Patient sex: M
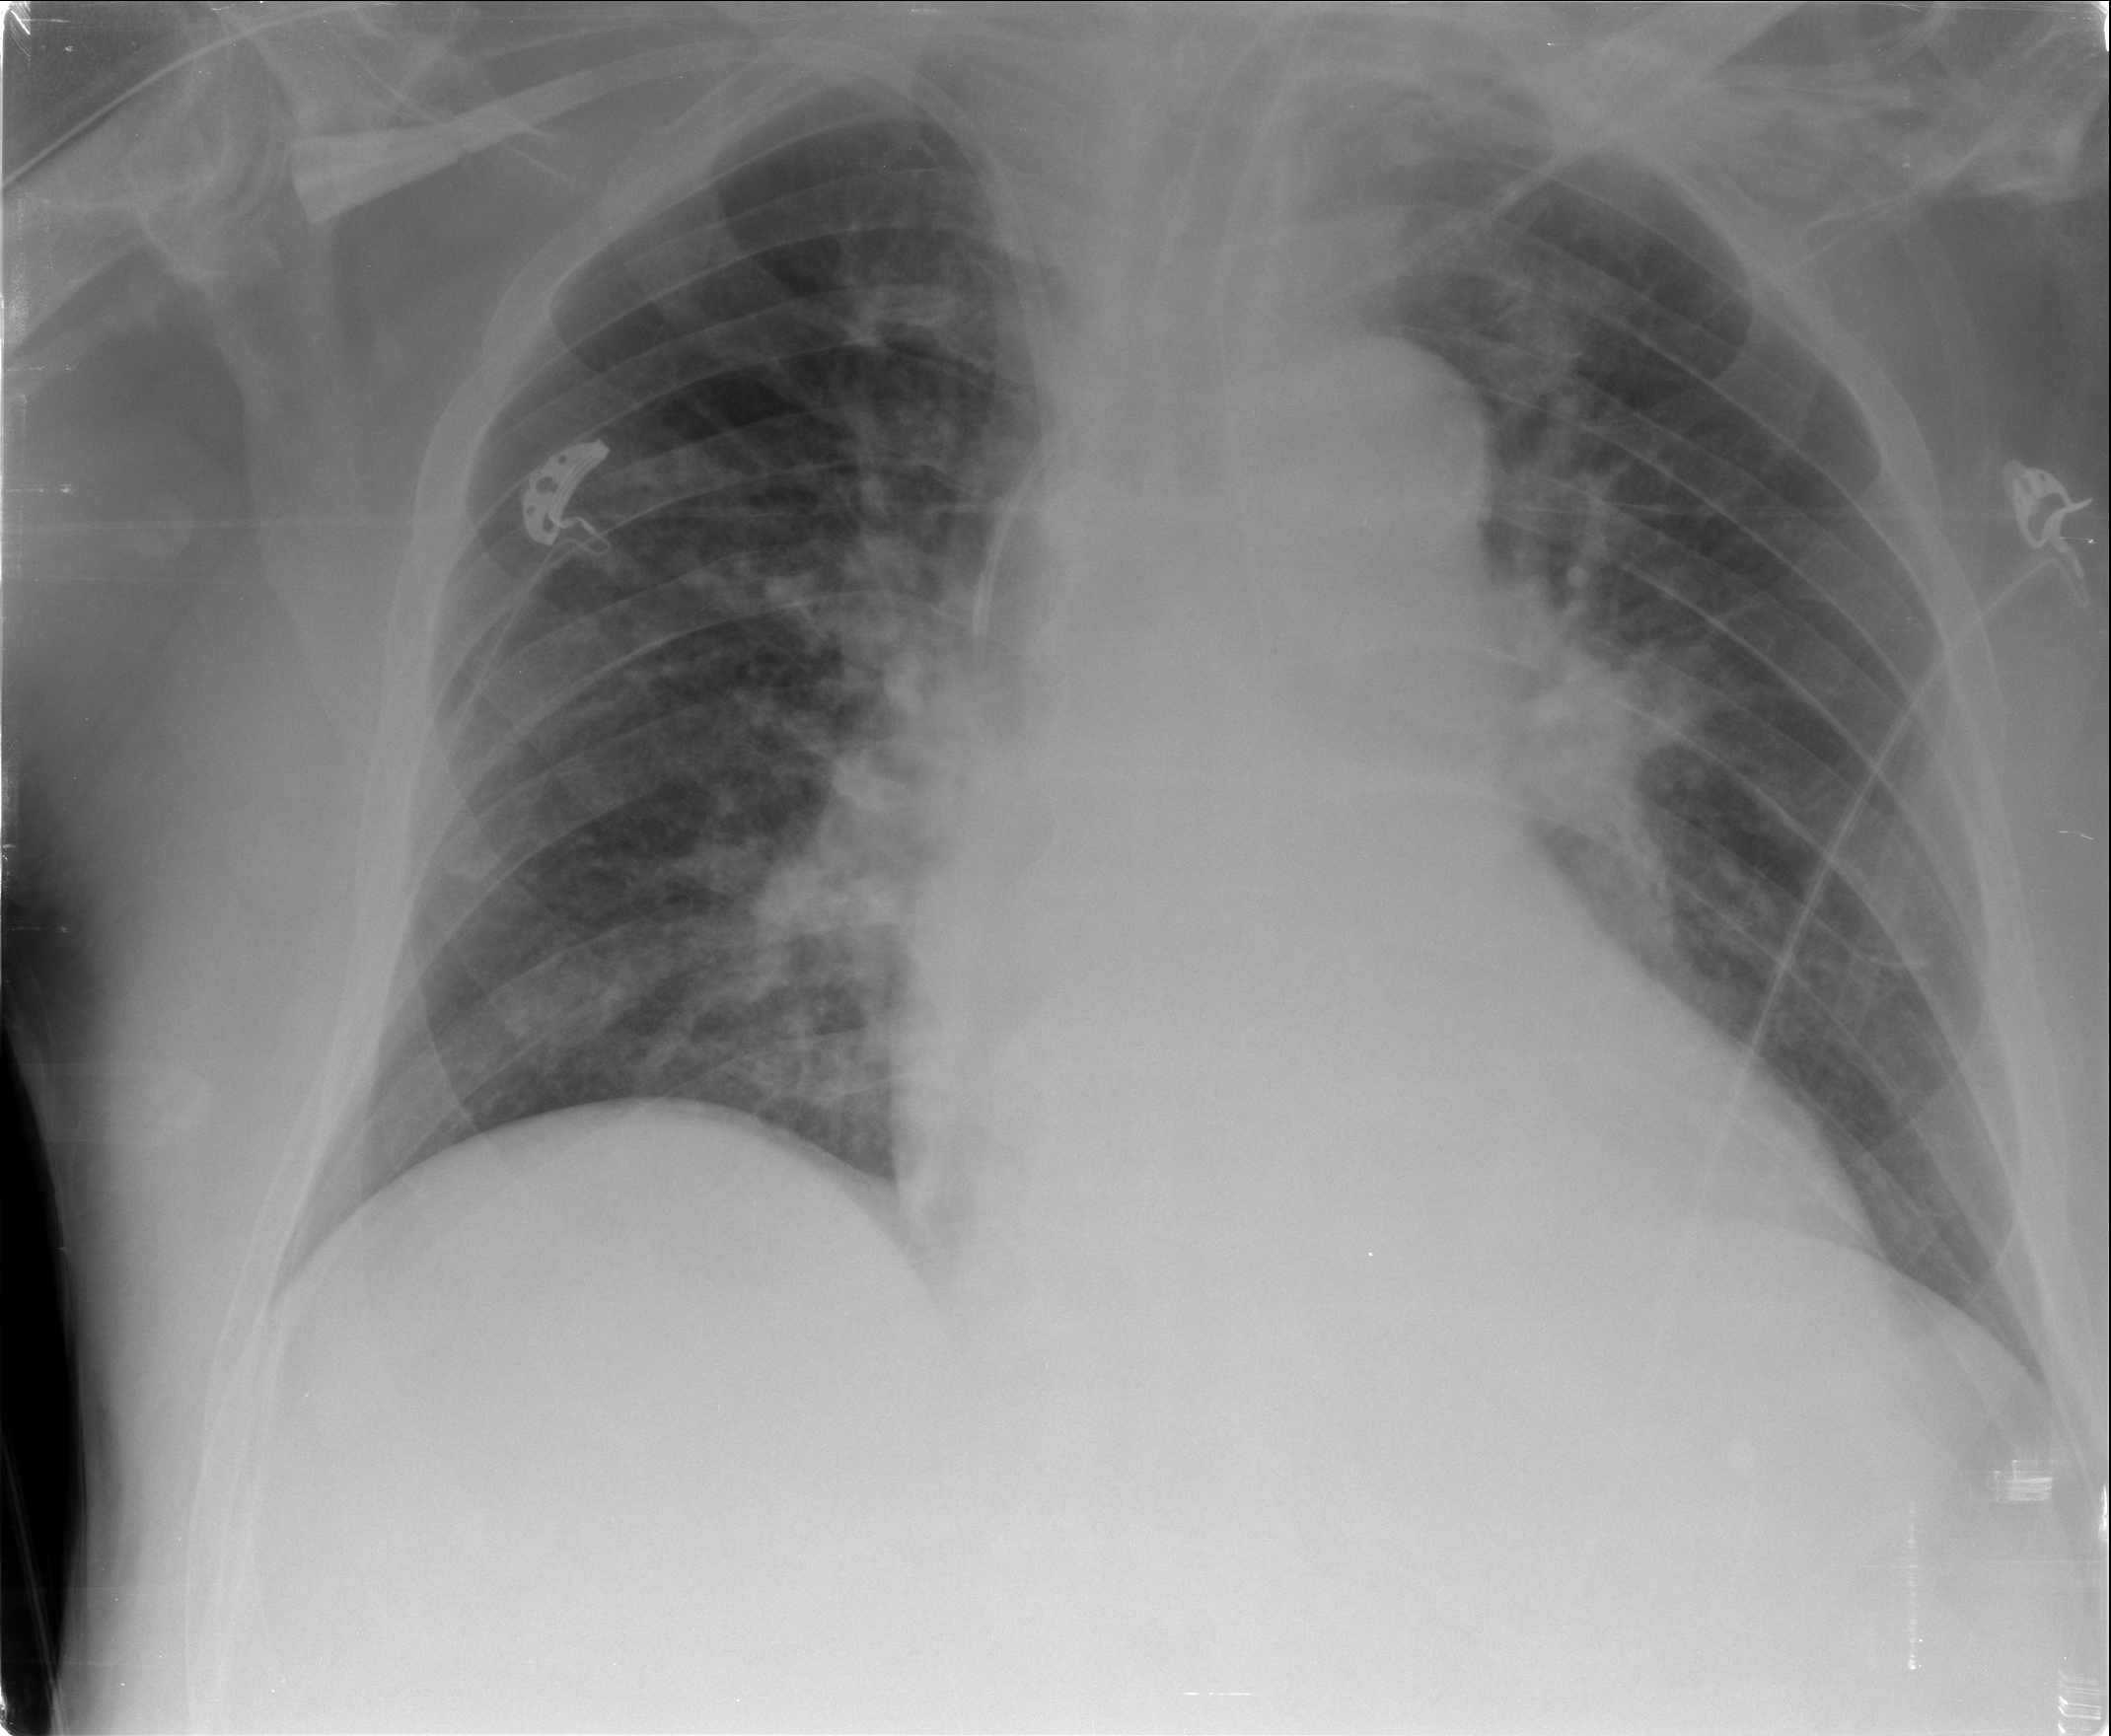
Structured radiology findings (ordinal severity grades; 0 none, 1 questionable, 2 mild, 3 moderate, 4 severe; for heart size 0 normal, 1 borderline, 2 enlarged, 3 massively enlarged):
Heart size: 2
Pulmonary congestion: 2
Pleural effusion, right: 0
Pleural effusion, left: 0
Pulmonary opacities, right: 2
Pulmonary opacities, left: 0
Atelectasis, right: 2
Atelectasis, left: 2